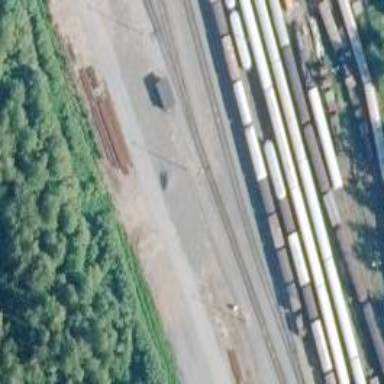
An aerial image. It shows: Railway track of B1 class.